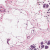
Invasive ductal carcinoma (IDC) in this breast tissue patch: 0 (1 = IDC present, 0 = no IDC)